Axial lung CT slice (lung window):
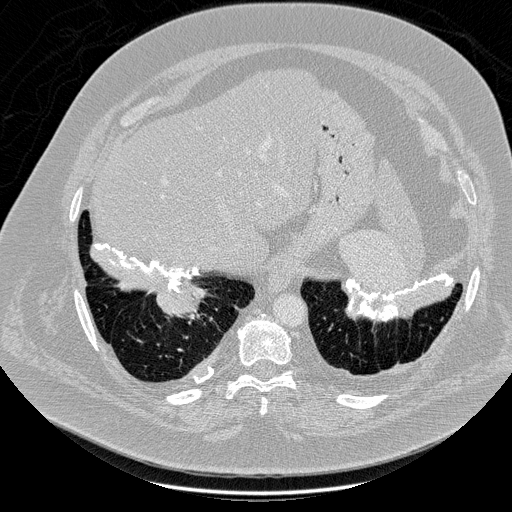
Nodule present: yes
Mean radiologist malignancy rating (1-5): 5